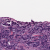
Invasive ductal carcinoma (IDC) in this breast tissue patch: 1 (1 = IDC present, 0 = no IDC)